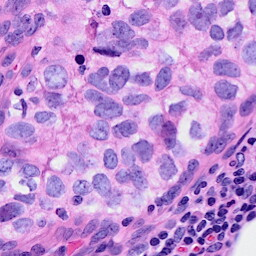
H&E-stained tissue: Breast